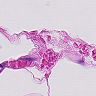
Metastatic tissue present: no